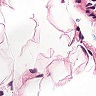
Metastatic tissue present: no